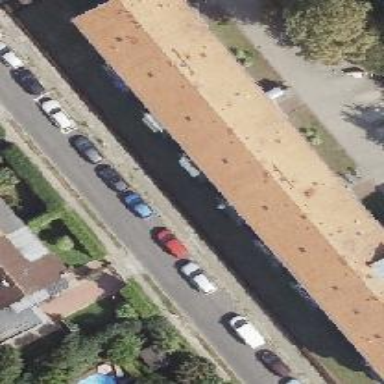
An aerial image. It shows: Gabled roof adorns the apartments building.